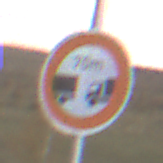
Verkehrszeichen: VerbotUnterschreitenMindestabstand
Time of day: SunriseSunset
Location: Outdoor (RoadRail)
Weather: PartlyCloudy
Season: NotSpecified
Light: Natural